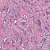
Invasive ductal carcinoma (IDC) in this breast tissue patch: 1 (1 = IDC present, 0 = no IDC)